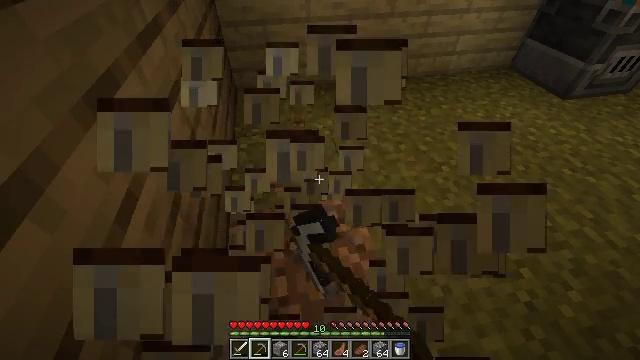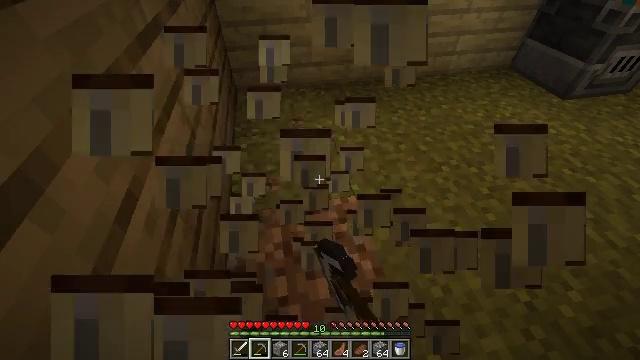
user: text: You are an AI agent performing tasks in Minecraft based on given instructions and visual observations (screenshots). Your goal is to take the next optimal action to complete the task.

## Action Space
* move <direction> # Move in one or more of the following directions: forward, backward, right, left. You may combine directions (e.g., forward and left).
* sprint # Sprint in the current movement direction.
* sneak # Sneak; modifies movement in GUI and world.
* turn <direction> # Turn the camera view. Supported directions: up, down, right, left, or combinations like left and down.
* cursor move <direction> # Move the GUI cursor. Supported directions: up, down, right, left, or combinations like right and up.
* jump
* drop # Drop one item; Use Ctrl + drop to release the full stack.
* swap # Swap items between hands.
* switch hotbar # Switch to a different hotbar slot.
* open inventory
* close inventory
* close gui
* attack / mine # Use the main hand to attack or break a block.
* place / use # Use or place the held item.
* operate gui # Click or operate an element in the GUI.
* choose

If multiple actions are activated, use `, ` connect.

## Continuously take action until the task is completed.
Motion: motion action
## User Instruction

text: Mine block fletching table.
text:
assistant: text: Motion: attack / mine
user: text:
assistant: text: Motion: attack / mine